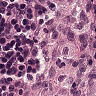
Metastatic tissue present: no